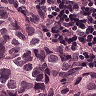
Metastatic tissue present: yes